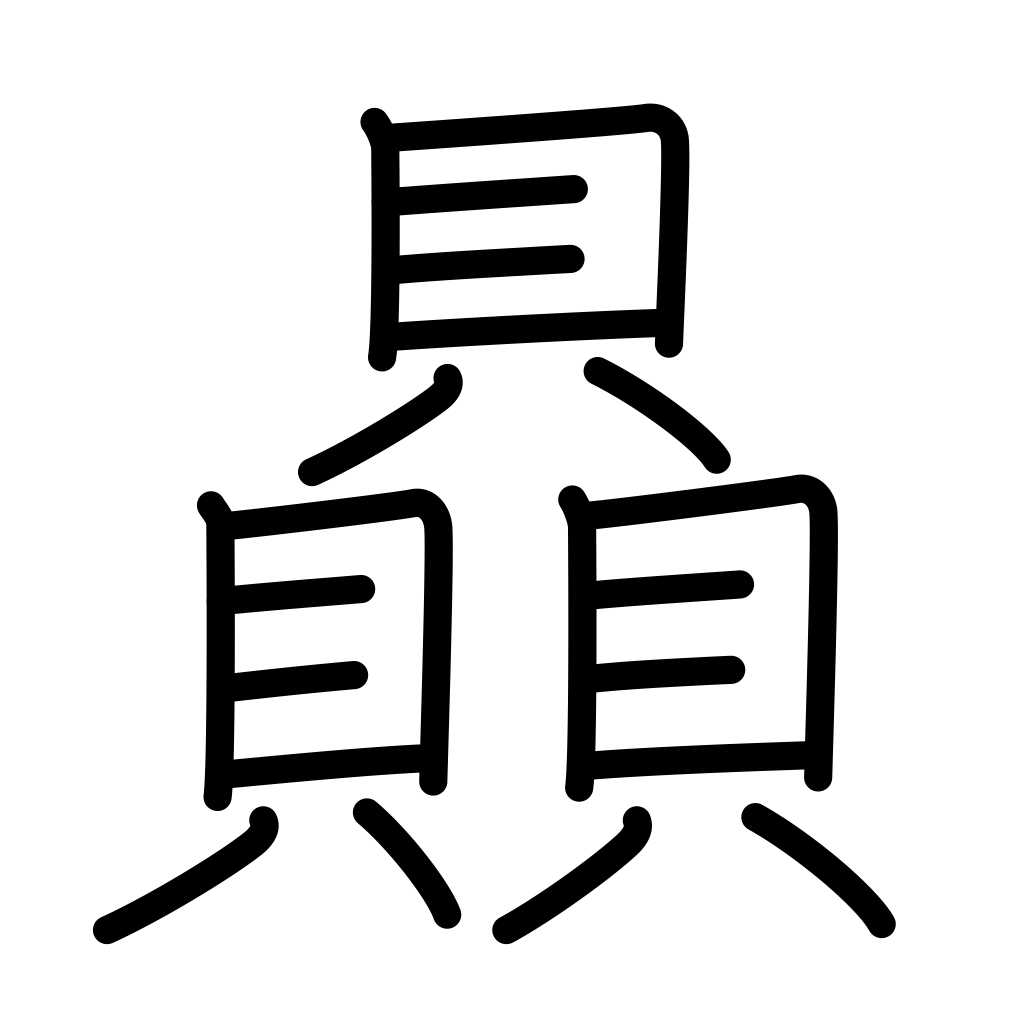
Meaning: strength, power